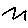
Label: zigzag